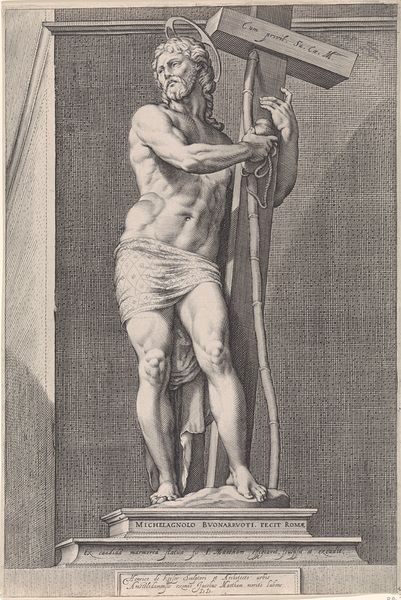
Titel: Staande Christus met kruis
Künstler: Jacob Matham
Standort: Amsterdam
Institution: Rijksmuseum
Schlagwörter: mann, nackt, zeichnung, tuch, sockel, stehen, stein, hände, skulptur, stab, mauer, oberkörper, lendentuch, kreuz, christus, heiliger, michelangelo, helihenschein